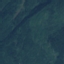
Land use / land cover: Forest